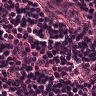
Metastatic tissue present: no